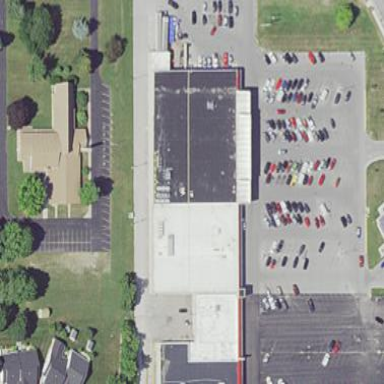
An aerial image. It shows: Supermarket housed in flat-roofed building.